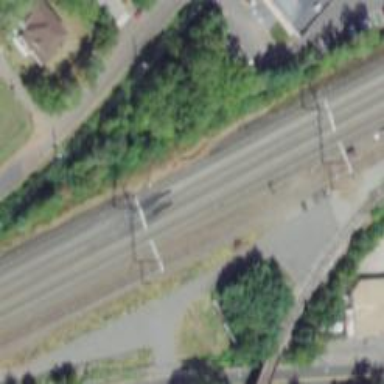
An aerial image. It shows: Railway track with contact line for electrification.